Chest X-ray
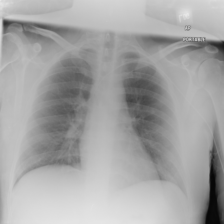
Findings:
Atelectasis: negative
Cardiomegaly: negative
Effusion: negative
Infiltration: negative
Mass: negative
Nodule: negative
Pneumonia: negative
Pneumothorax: negative
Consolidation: negative
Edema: negative
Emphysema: negative
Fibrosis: negative
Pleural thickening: negative
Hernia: negative